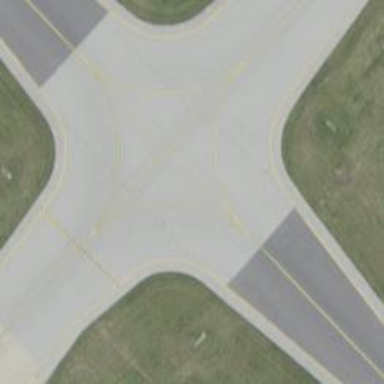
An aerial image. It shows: Asphalt taxiway in the airport.